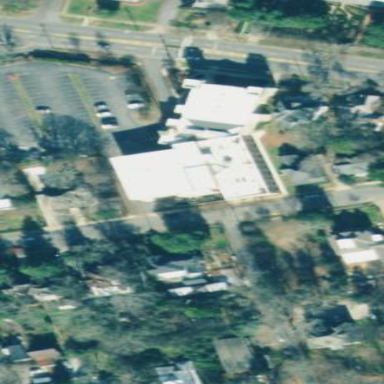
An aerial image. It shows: Public building.